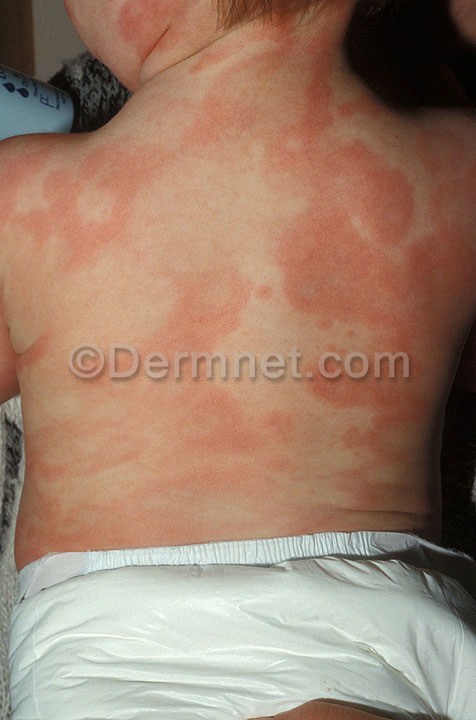
Disease: Urticaria Hives